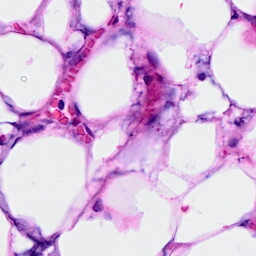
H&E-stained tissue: Breast